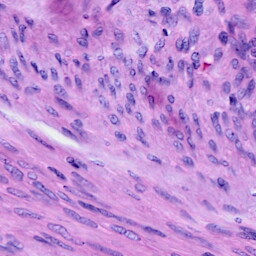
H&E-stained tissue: Cervix